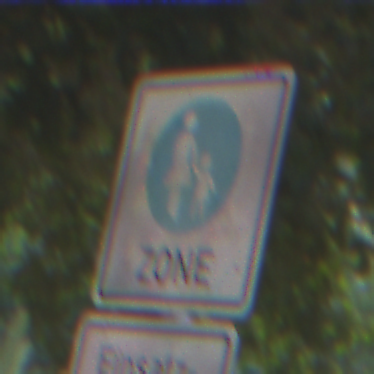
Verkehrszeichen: BeginnFussgaengerzone
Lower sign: BesondereFahrzeugeUndTransportgueter3
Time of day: MorningAfternoon
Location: Outdoor (Suburban)
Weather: PartlyCloudy
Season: NotSpecified
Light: Natural